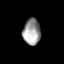
Tissue: lung
Cell type: Epithelial cells
Senescence score: 0.2091
Nuclear area (px): 452
Mean DAPI intensity: 154.504